Aerial crown-view tile of a tropical tree (Barro Colorado Island, Panama), acquired 20250414:
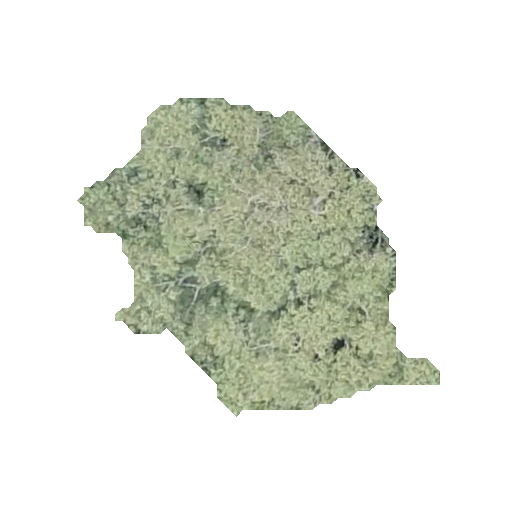
Species: Luehea seemannii
GBIF accepted scientific name: Luehea seemannii
Crown area: 103.352 m²